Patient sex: M
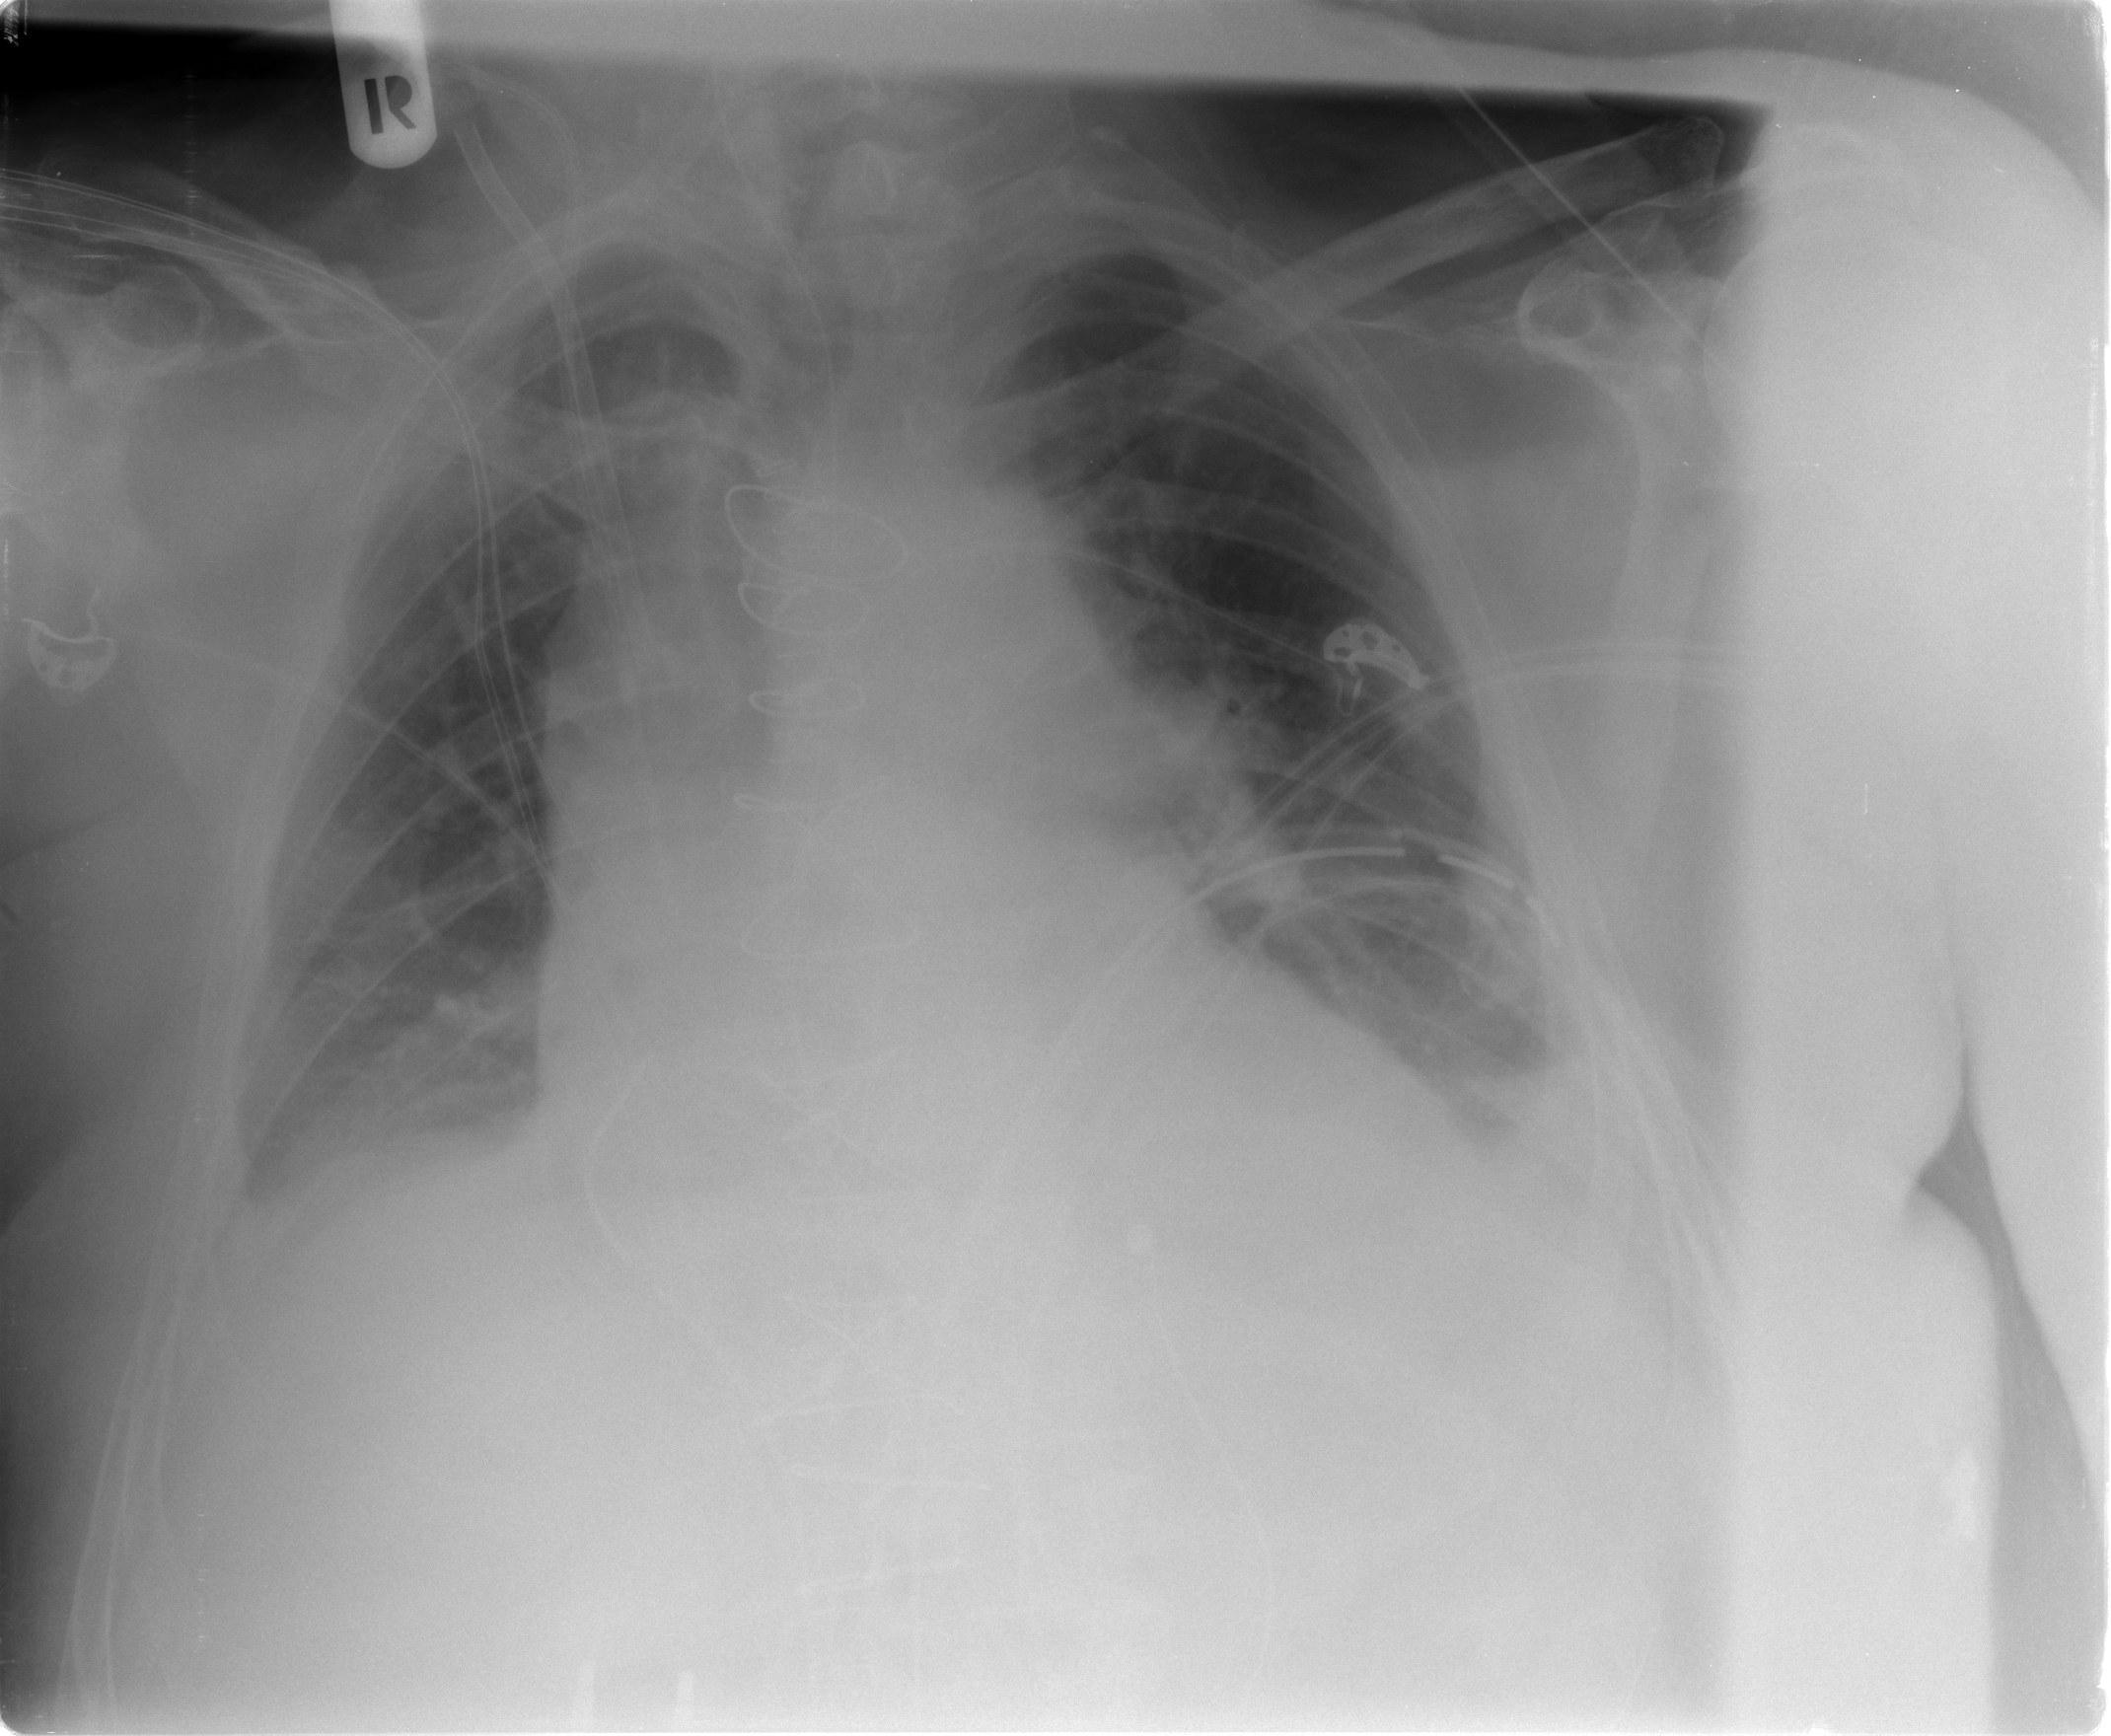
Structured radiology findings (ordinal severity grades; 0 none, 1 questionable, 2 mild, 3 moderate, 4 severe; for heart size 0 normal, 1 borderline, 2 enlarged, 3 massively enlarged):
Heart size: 0
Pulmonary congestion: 1
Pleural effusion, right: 2
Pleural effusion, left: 2
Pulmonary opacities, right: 1
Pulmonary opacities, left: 0
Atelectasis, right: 2
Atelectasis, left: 2